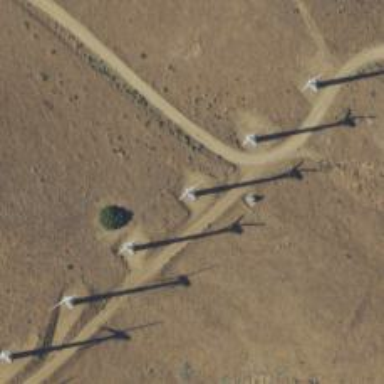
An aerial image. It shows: Wind generator is in the picture.